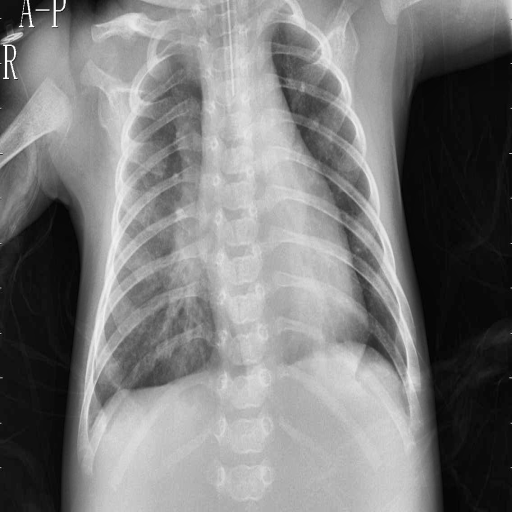
Finding: PNEUMONIA